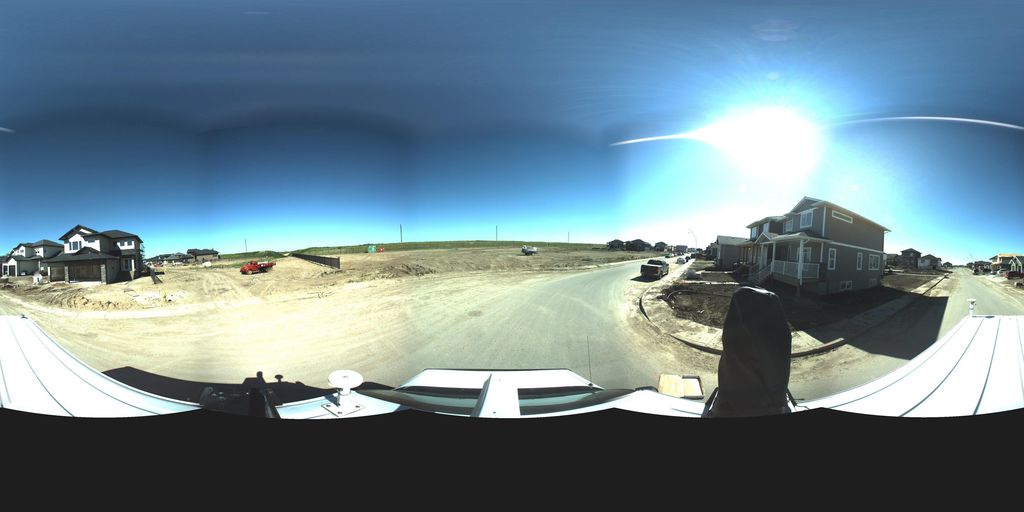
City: saskatoon